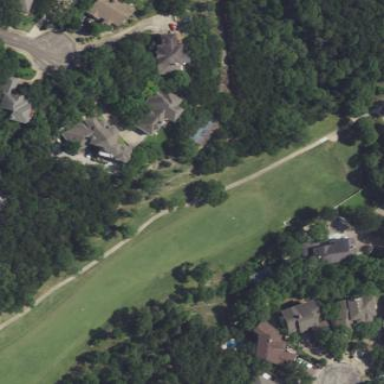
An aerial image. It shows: Golf course.